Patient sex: F
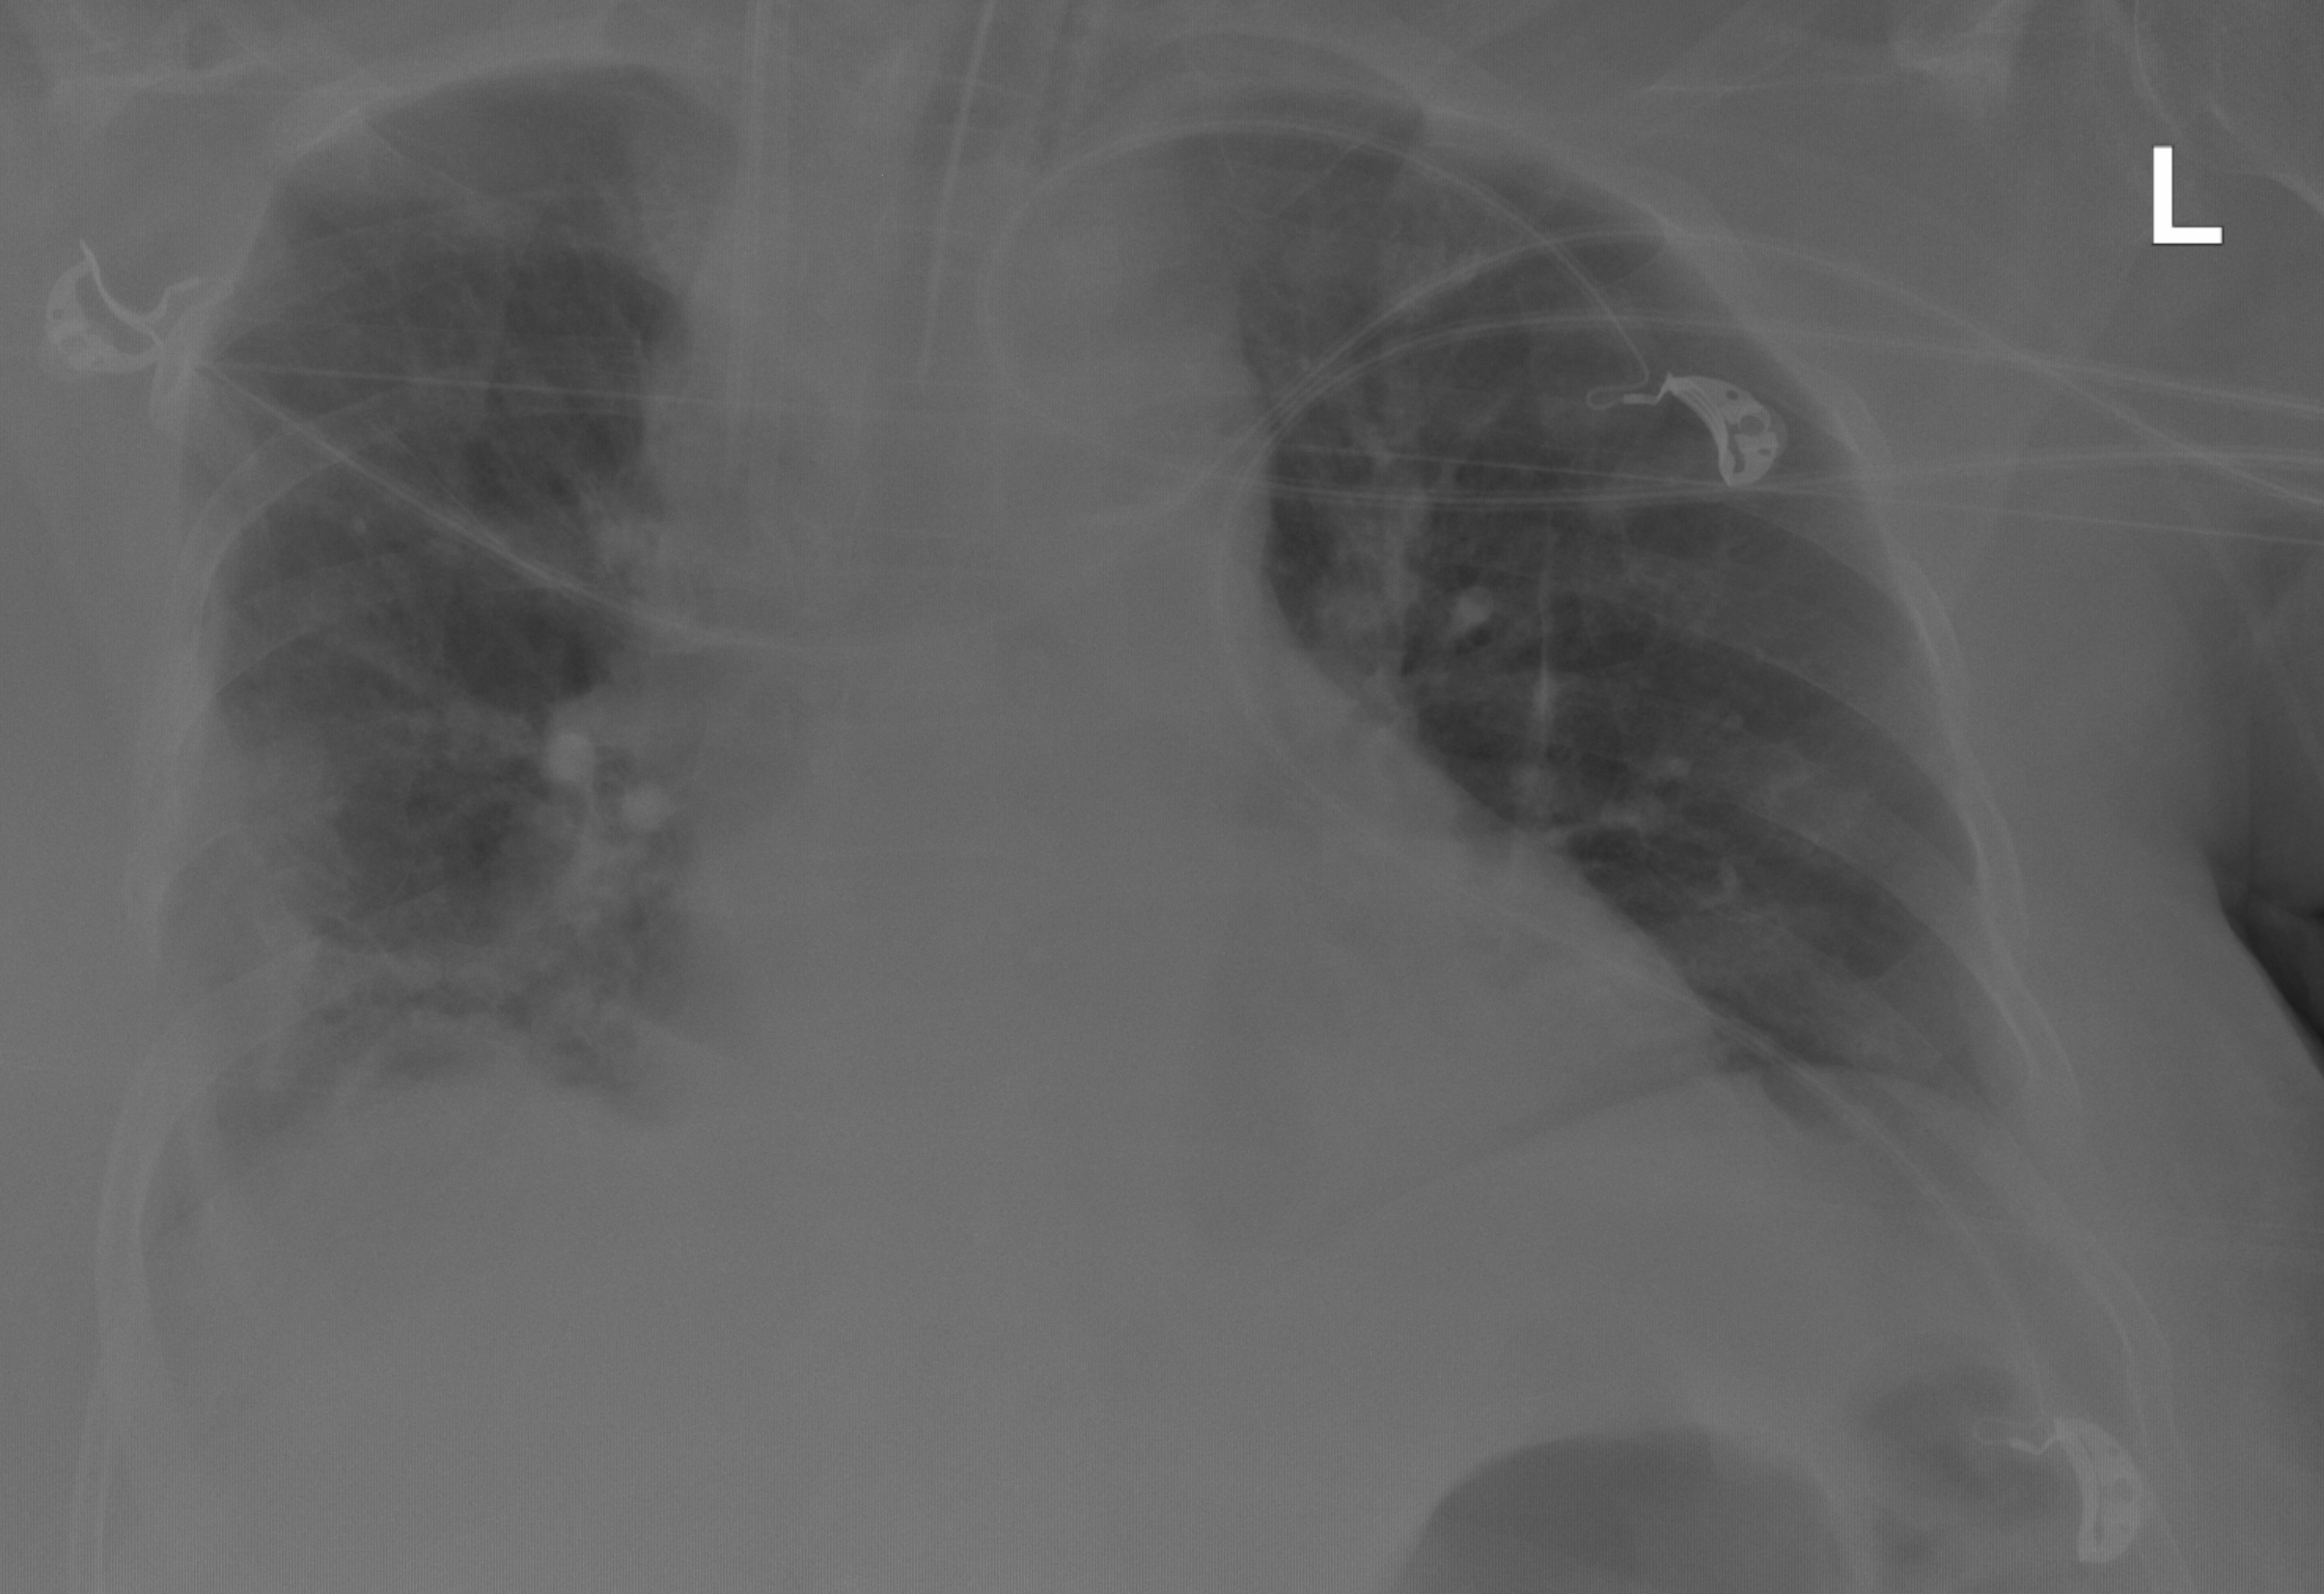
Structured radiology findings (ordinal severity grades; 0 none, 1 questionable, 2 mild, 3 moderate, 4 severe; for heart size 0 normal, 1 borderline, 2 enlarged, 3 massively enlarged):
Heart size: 0
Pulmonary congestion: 0
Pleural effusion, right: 1
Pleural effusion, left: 0
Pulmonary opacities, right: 1
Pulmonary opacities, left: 0
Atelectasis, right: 2
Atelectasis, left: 2